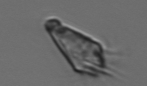
Label: Paratontonia_gracillima